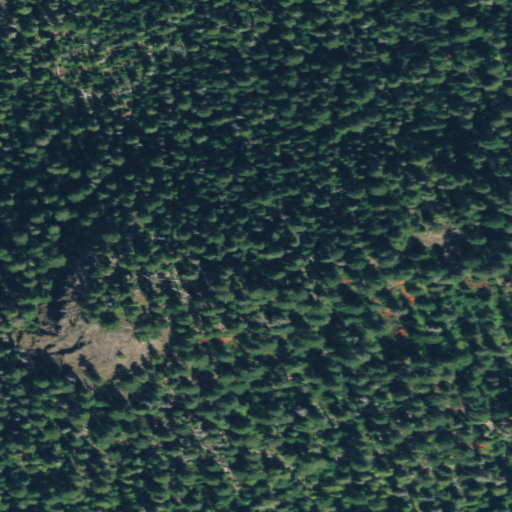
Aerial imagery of mountain in Washington named Ichter Hill containing only evergreen forest